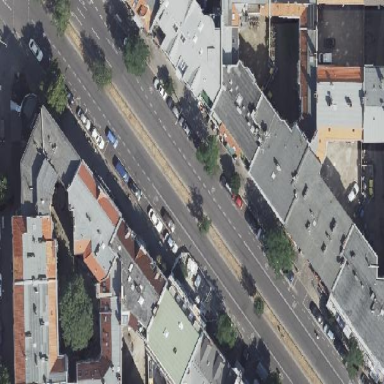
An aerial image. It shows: Kerb barrier.